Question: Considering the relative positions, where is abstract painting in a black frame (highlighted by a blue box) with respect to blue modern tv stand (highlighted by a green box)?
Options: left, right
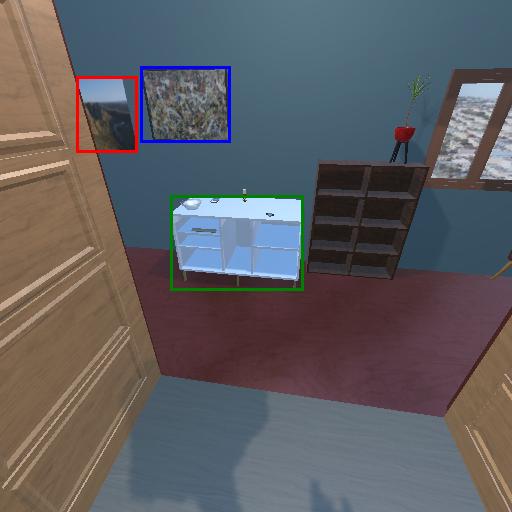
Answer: left